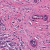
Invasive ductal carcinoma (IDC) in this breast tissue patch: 1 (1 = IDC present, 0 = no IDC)